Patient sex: M
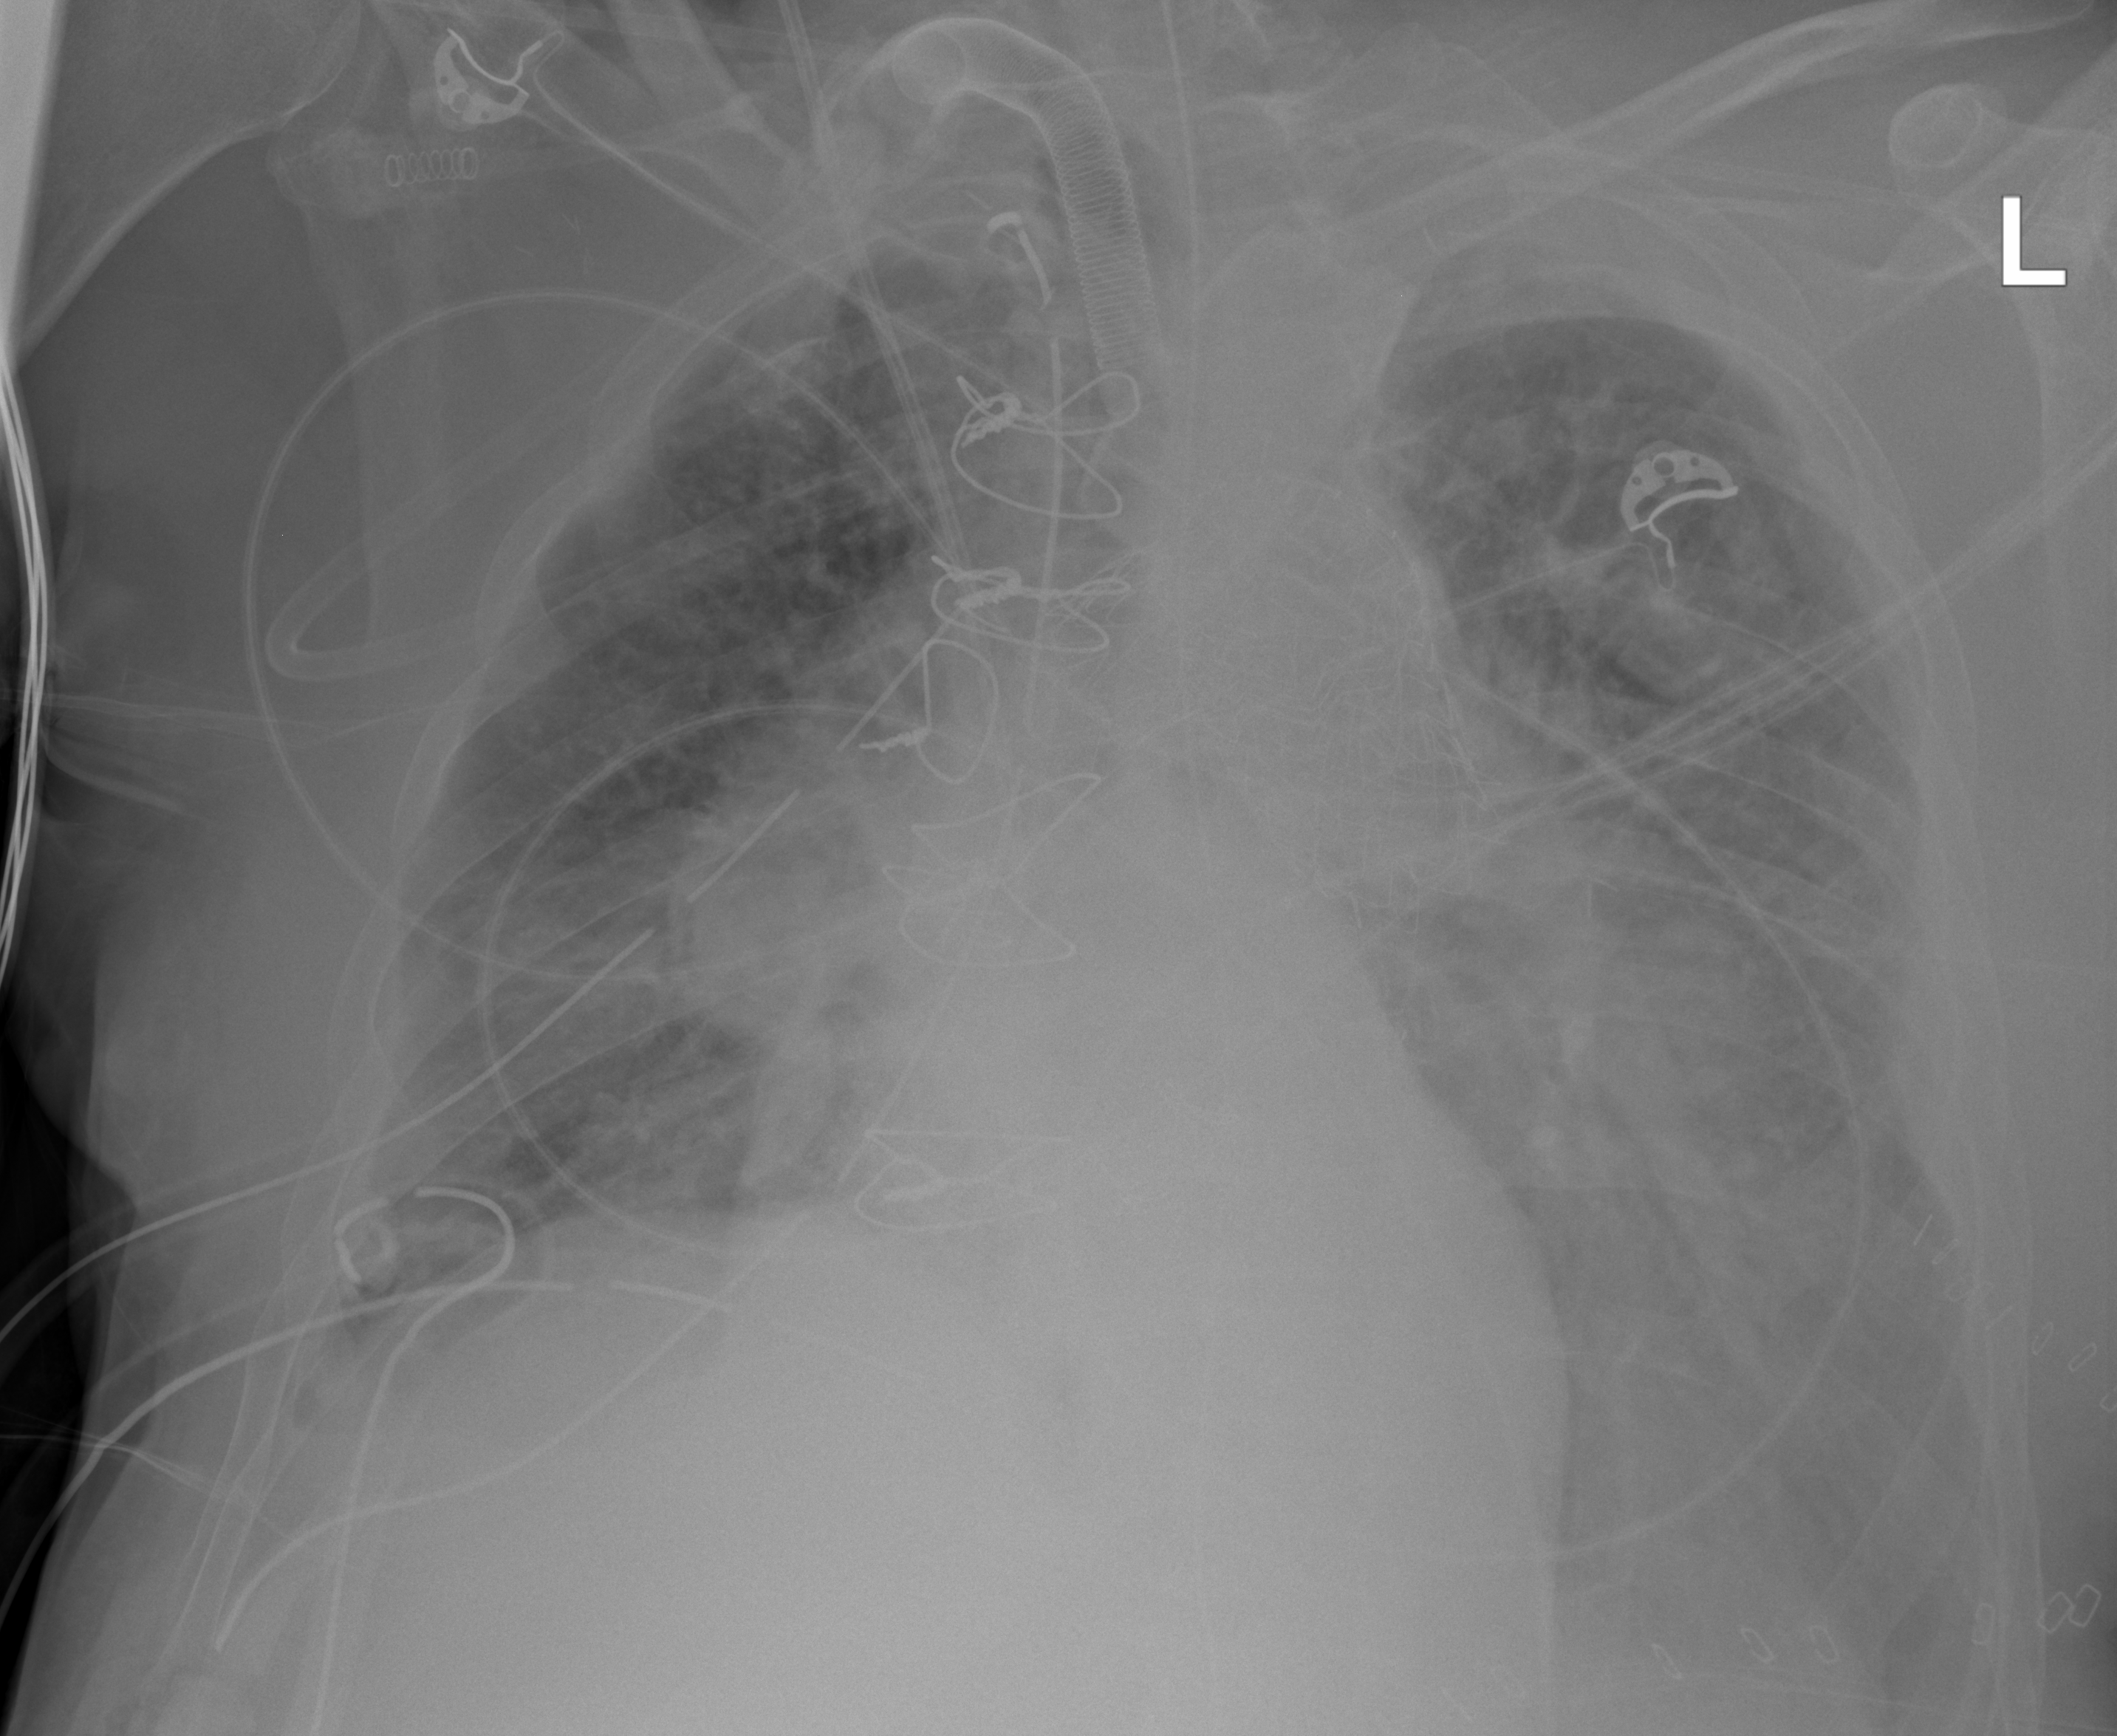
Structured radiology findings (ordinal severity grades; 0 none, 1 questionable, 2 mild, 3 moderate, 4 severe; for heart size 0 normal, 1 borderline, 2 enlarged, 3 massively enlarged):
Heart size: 0
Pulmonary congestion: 2
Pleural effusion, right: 2
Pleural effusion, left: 2
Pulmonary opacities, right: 2
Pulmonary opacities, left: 3
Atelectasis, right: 2
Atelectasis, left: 2